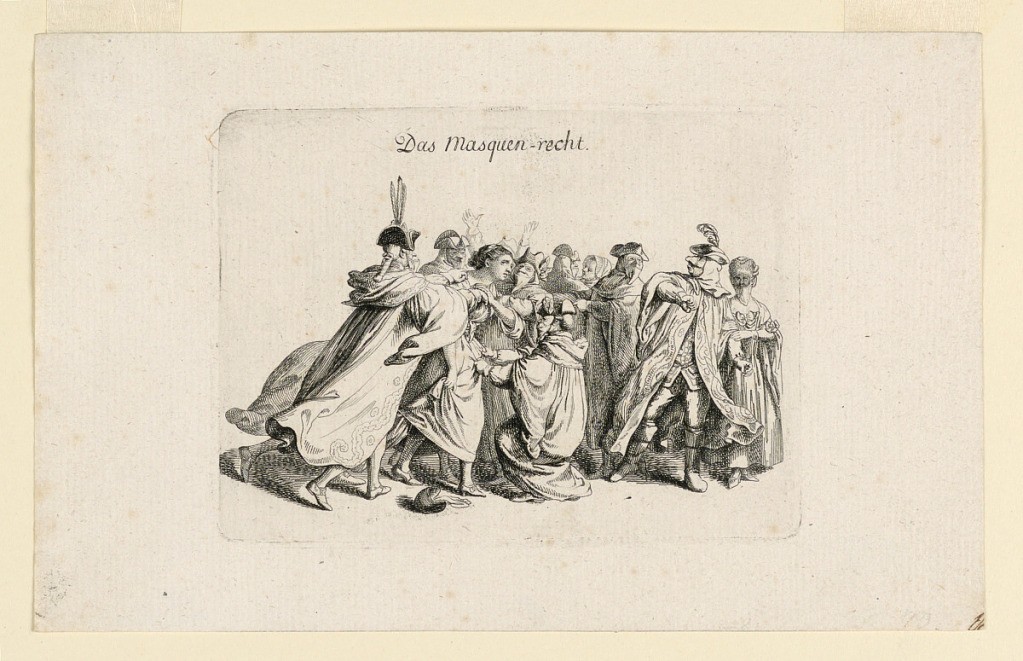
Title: A Masquerade
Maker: Daniel Nikolaus Chodowiecki, German, 1726 - 1801
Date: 1775
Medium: Engraving on paper
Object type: Print
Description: Numerous masked figures are clutching at an unmasked woman, who attempts to escape from the crowd. Inscribed above: Das Masquenrecht.